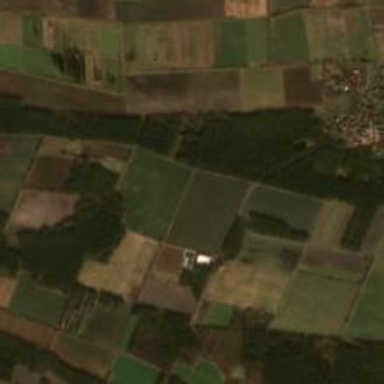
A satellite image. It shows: Picturesque farmland scene.